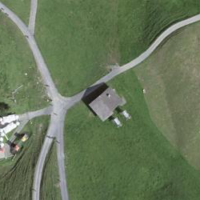
EUNIS habitat code: 23
Species observed at this site:
Pimpinella major
Plantago media
Fringilla coelebs
Pyrrhocorax graculus
Silene dioica